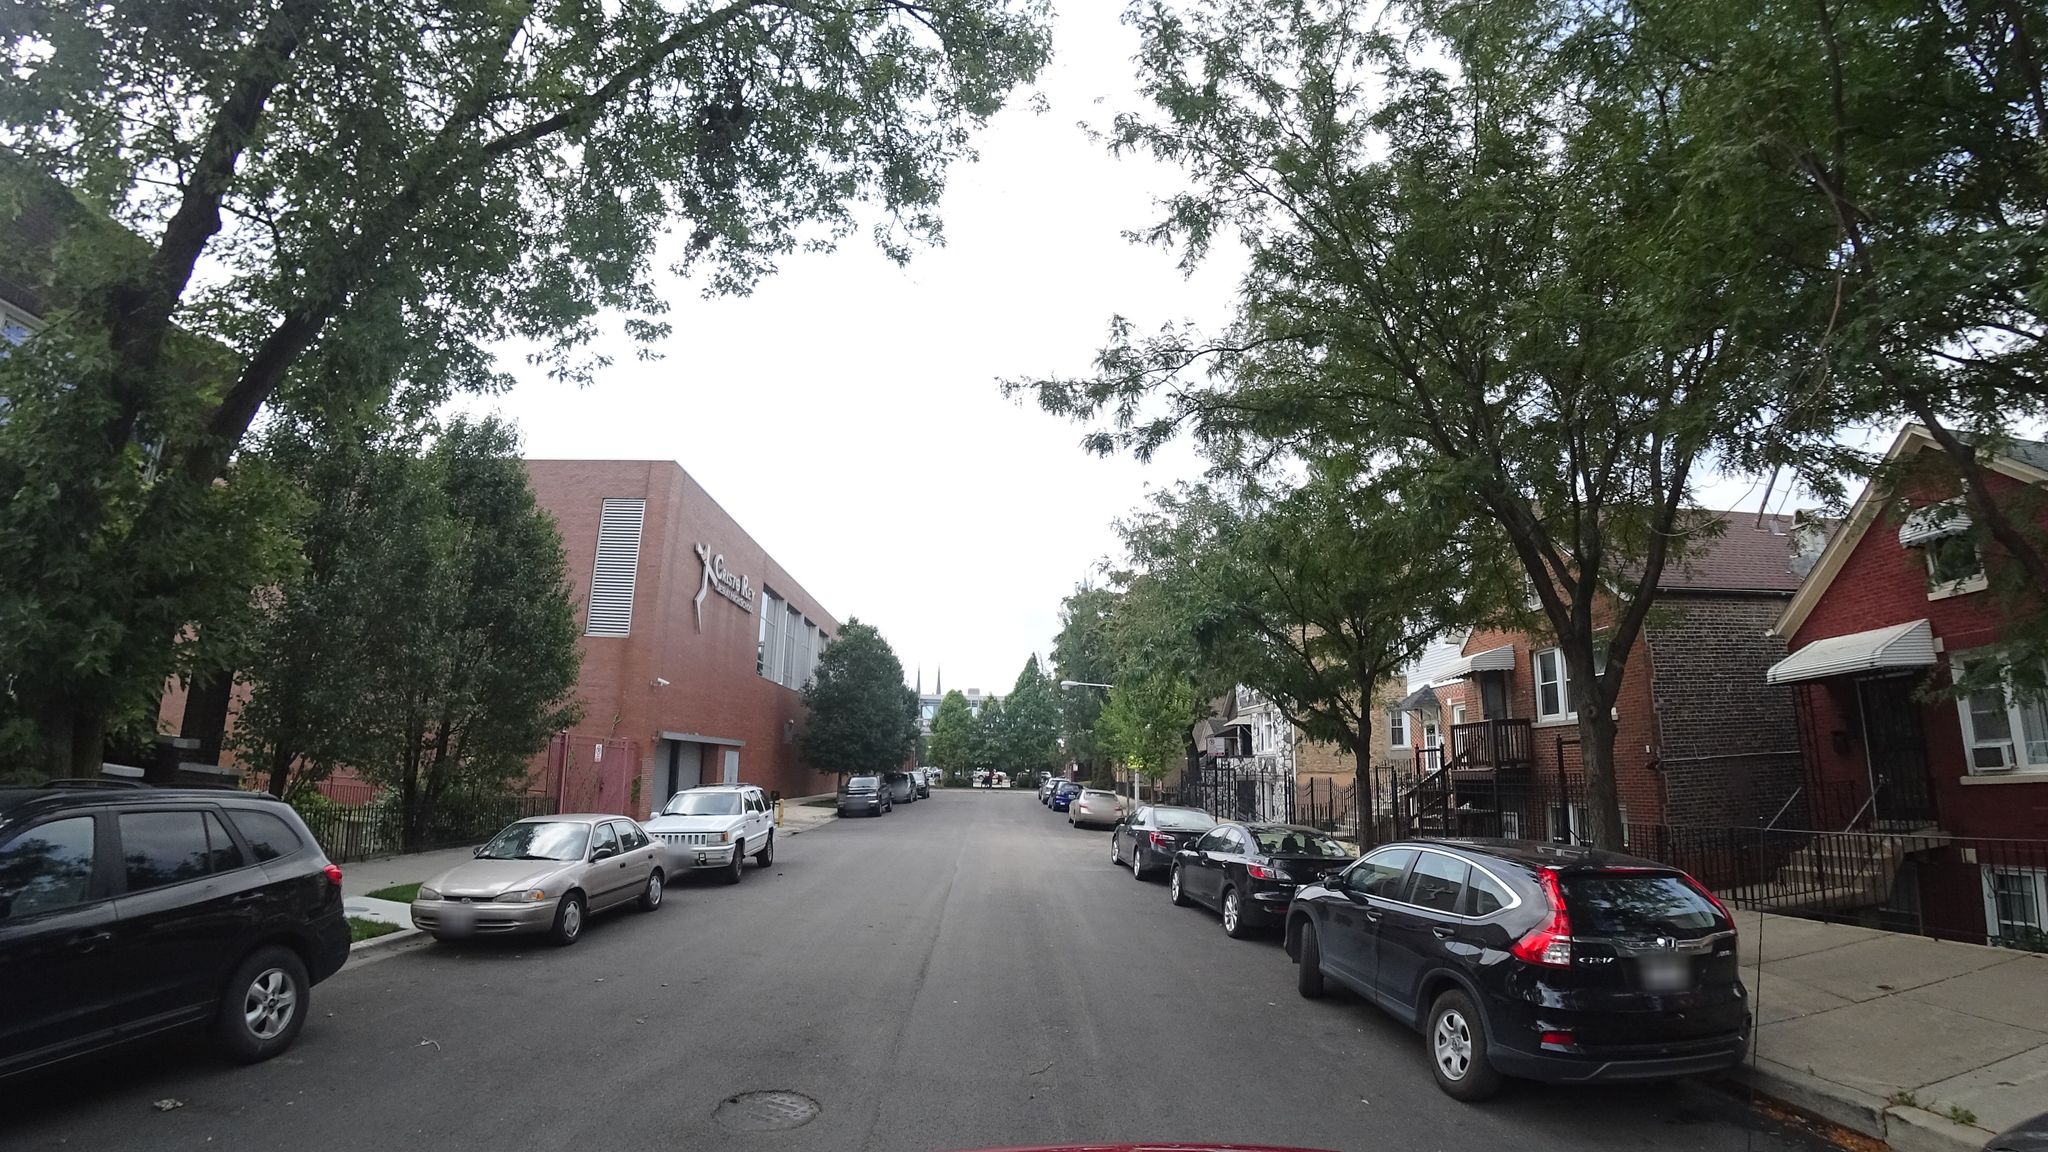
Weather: cloudy
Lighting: day
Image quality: good
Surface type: driving surface
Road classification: service, residential
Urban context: urban centre
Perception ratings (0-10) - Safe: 9.12, Lively: 9.4, Beautiful: 9.25, Boring: 0.7, Depressing: 1.09, Wealthy: 8.24